Question: I'm trying to do the following:
'<%= link_to 'Create new Register', new_register_path(:date => Date.yesterday) %>'

so that when a new Register is created, the date in it is preselected to be that of yesterday (well in reality I want the Event to be preselected based on the Event from which the user clicked on the 'Create new Register' link).
i.e. If the user is on 'events/2', when they click on the link, the 'registers/new' page gets loaded, and the event with the ID number 2 should be pre-selected.
Using the above code only passes that information into the URL, which is not what I need
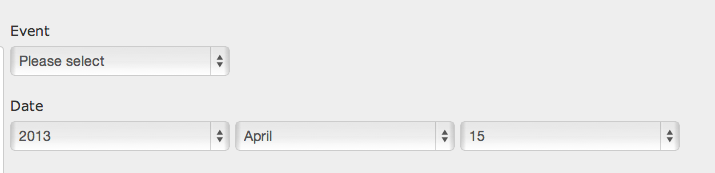
Answer: You can try passing the params to the new object in your controller, this should auto-populate the form:
'''
def new
@regiser = Register.new(registered_at: params[:date]) #I don't know the column's name
end
'''